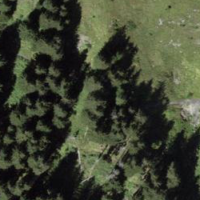
EUNIS habitat code: 32
Species observed at this site:
Turdus torquatus
Nucifraga caryocatactes